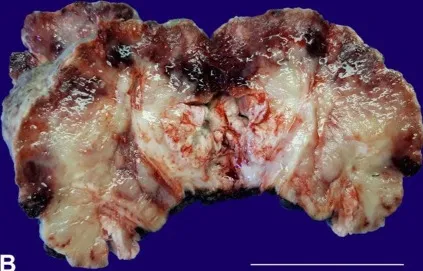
Macroscopic cross-section of the partial penectomy showing a gray, white and congestive tissue. Scale bar = 70mm.
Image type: pathology (h&e)